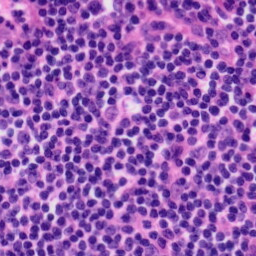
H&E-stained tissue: Tonsil